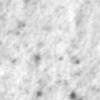
Label: no_change